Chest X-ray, PA view. Patient: 62 years old, sex M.
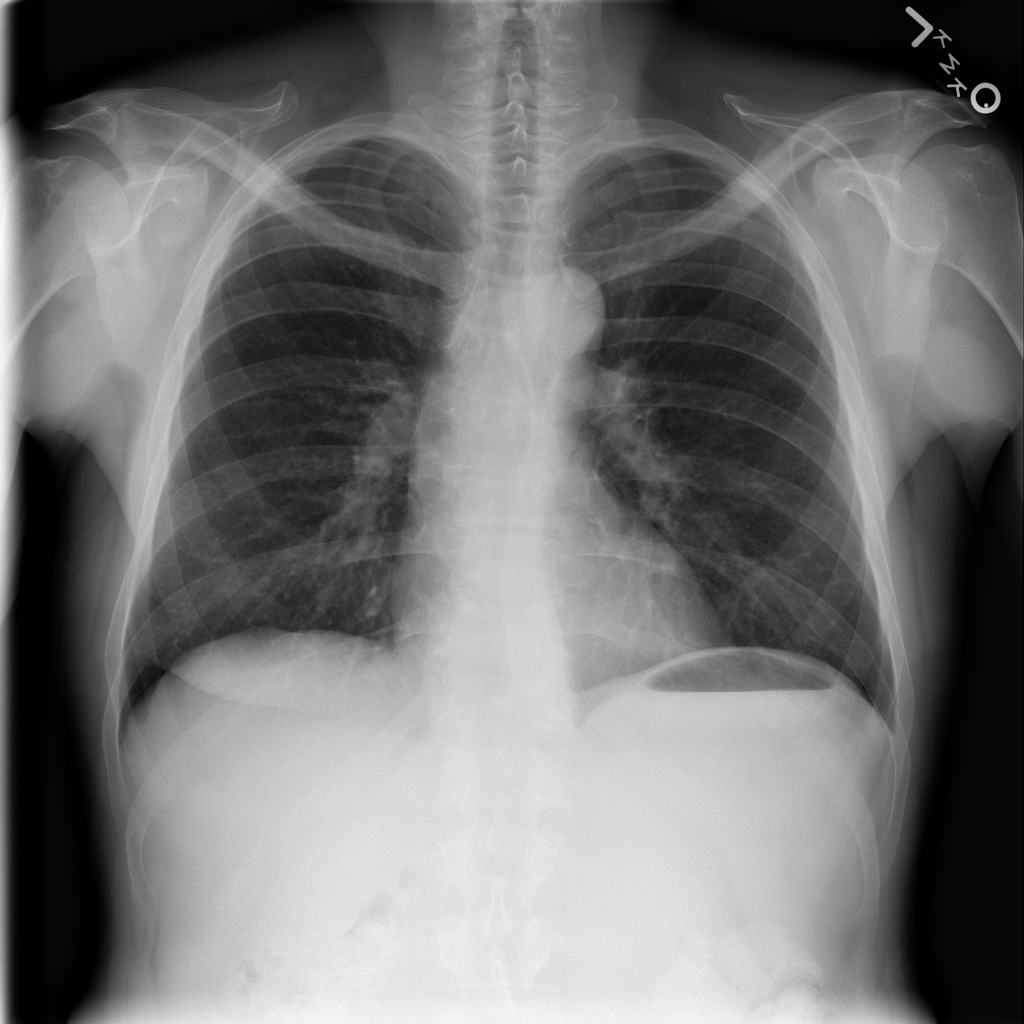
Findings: No Finding